Field crop: maize
Growth stage: 2
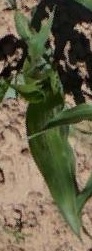
Species: maize